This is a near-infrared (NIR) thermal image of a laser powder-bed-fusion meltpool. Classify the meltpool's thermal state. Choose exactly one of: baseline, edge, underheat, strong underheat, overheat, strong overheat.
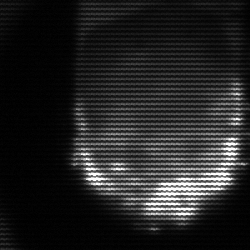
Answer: baseline